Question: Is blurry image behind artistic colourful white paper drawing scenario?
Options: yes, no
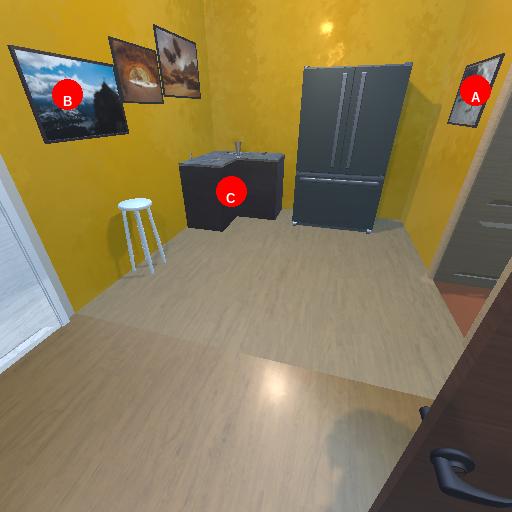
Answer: yes